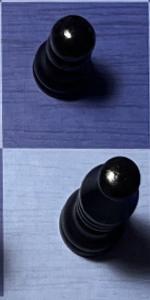
Label: Bishop_Black